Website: apple
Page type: address-validator
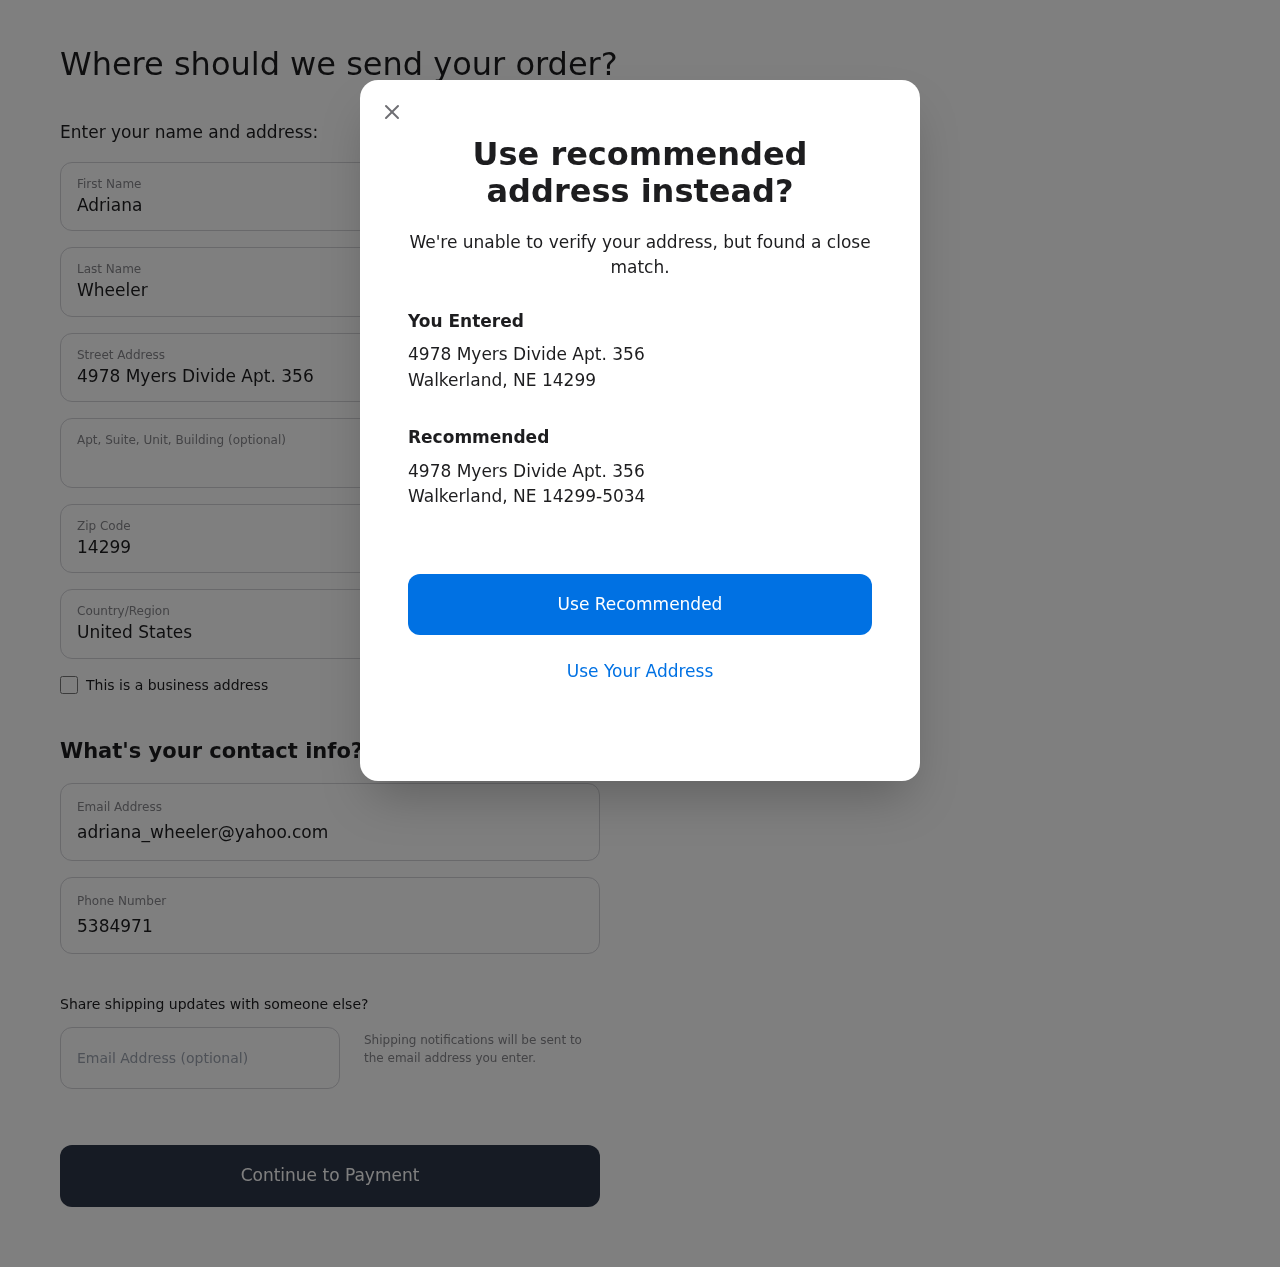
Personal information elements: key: PII_CITY
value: Walkerland
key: PII_COUNTRY
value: United States
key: PII_EMAIL
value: adriana_wheeler@yahoo.com
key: PII_FIRSTNAME
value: Adriana
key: PII_GIFT_EMAIL
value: christie.burgess@hotmail.com
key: PII_LASTNAME
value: Wheeler
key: PII_PHONE
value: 5384971424
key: PII_POSTCODE
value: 14299
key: PII_POSTCODE_FULL
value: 14299-5034
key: PII_STATE_ABBR
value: NE
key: PII_STREET
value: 4978 Myers Divide Apt. 356
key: PII_CITY2
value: Walkerland
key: PII_STATE_ABBR2
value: NE